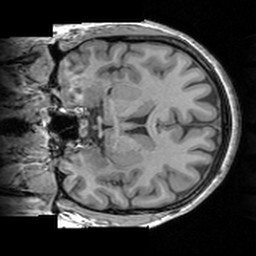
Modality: T1w
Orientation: coronal
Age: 19
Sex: female
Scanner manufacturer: siemens
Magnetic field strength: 3 T
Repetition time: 1.63 s
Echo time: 0.00311 s